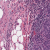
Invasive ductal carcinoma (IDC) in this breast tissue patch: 1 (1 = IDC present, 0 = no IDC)